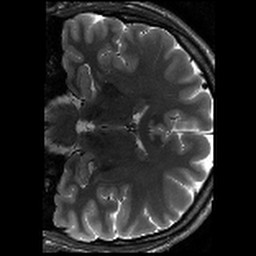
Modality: T2w
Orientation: coronal
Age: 24
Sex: male
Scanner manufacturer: siemens
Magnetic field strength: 3 T
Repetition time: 8.02 s
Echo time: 0.08 s